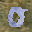
Label: 0